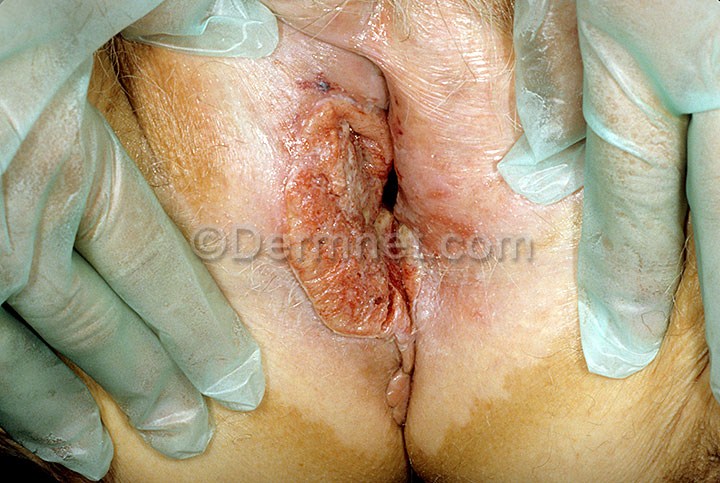
Disease: Actinic Keratosis Basal Cell Carcinoma and other Malignant Lesions